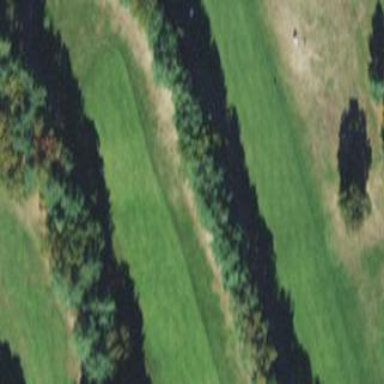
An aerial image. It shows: Grassy area designated as golf fairway.